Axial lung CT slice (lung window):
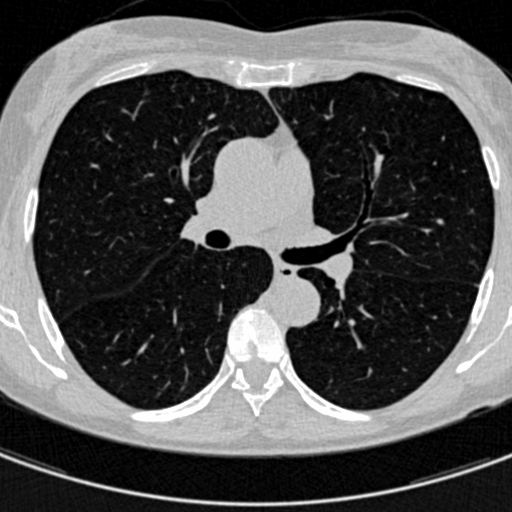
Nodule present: no